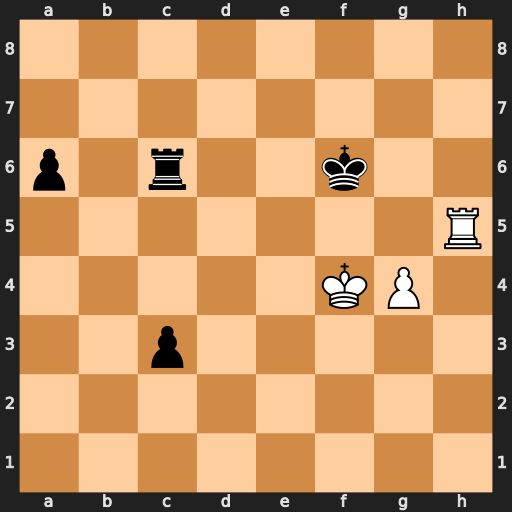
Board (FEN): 8/8/p1r2k2/7R/5KP1/2p5/8/8
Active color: w
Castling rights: -
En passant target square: -
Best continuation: Rh6+ Kf7 Rxc6